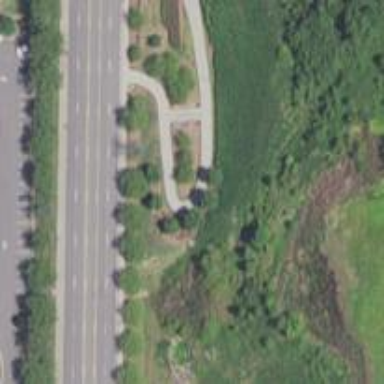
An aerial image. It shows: Path with excellent trail visibility.